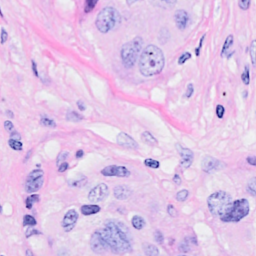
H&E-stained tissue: Breast